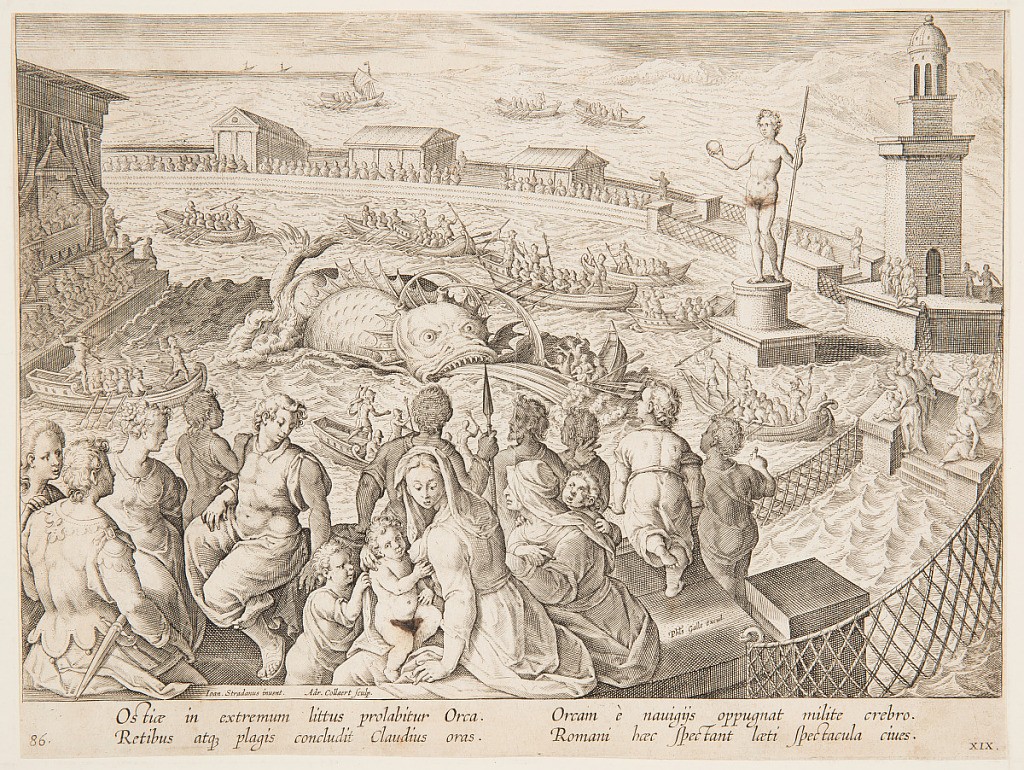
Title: Whale Hunt by the Emperor Claudius in the harbour at Ostia, pl. 19 in the Venationes Ferarum, Avium, Piscium series
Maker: Adriaen Collaert, Flemish, ca. 1560 – 1618
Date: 1596 or after
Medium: Engraving on paper
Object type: Print
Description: Figural seascape scene, with groups in the foreground observing an orca sea monster trapped within a walled area. A statue and a tower at right. Open boats filled with men surround the monster, while spectators watch from the wall.